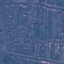
Land use / land cover class: Residential